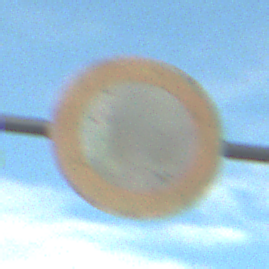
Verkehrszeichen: VerbotFahrzeugeAllerArt
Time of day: MorningAfternoon
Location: Outdoor (Urban)
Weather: PartlyCloudy
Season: NotSpecified
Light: Natural